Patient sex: F
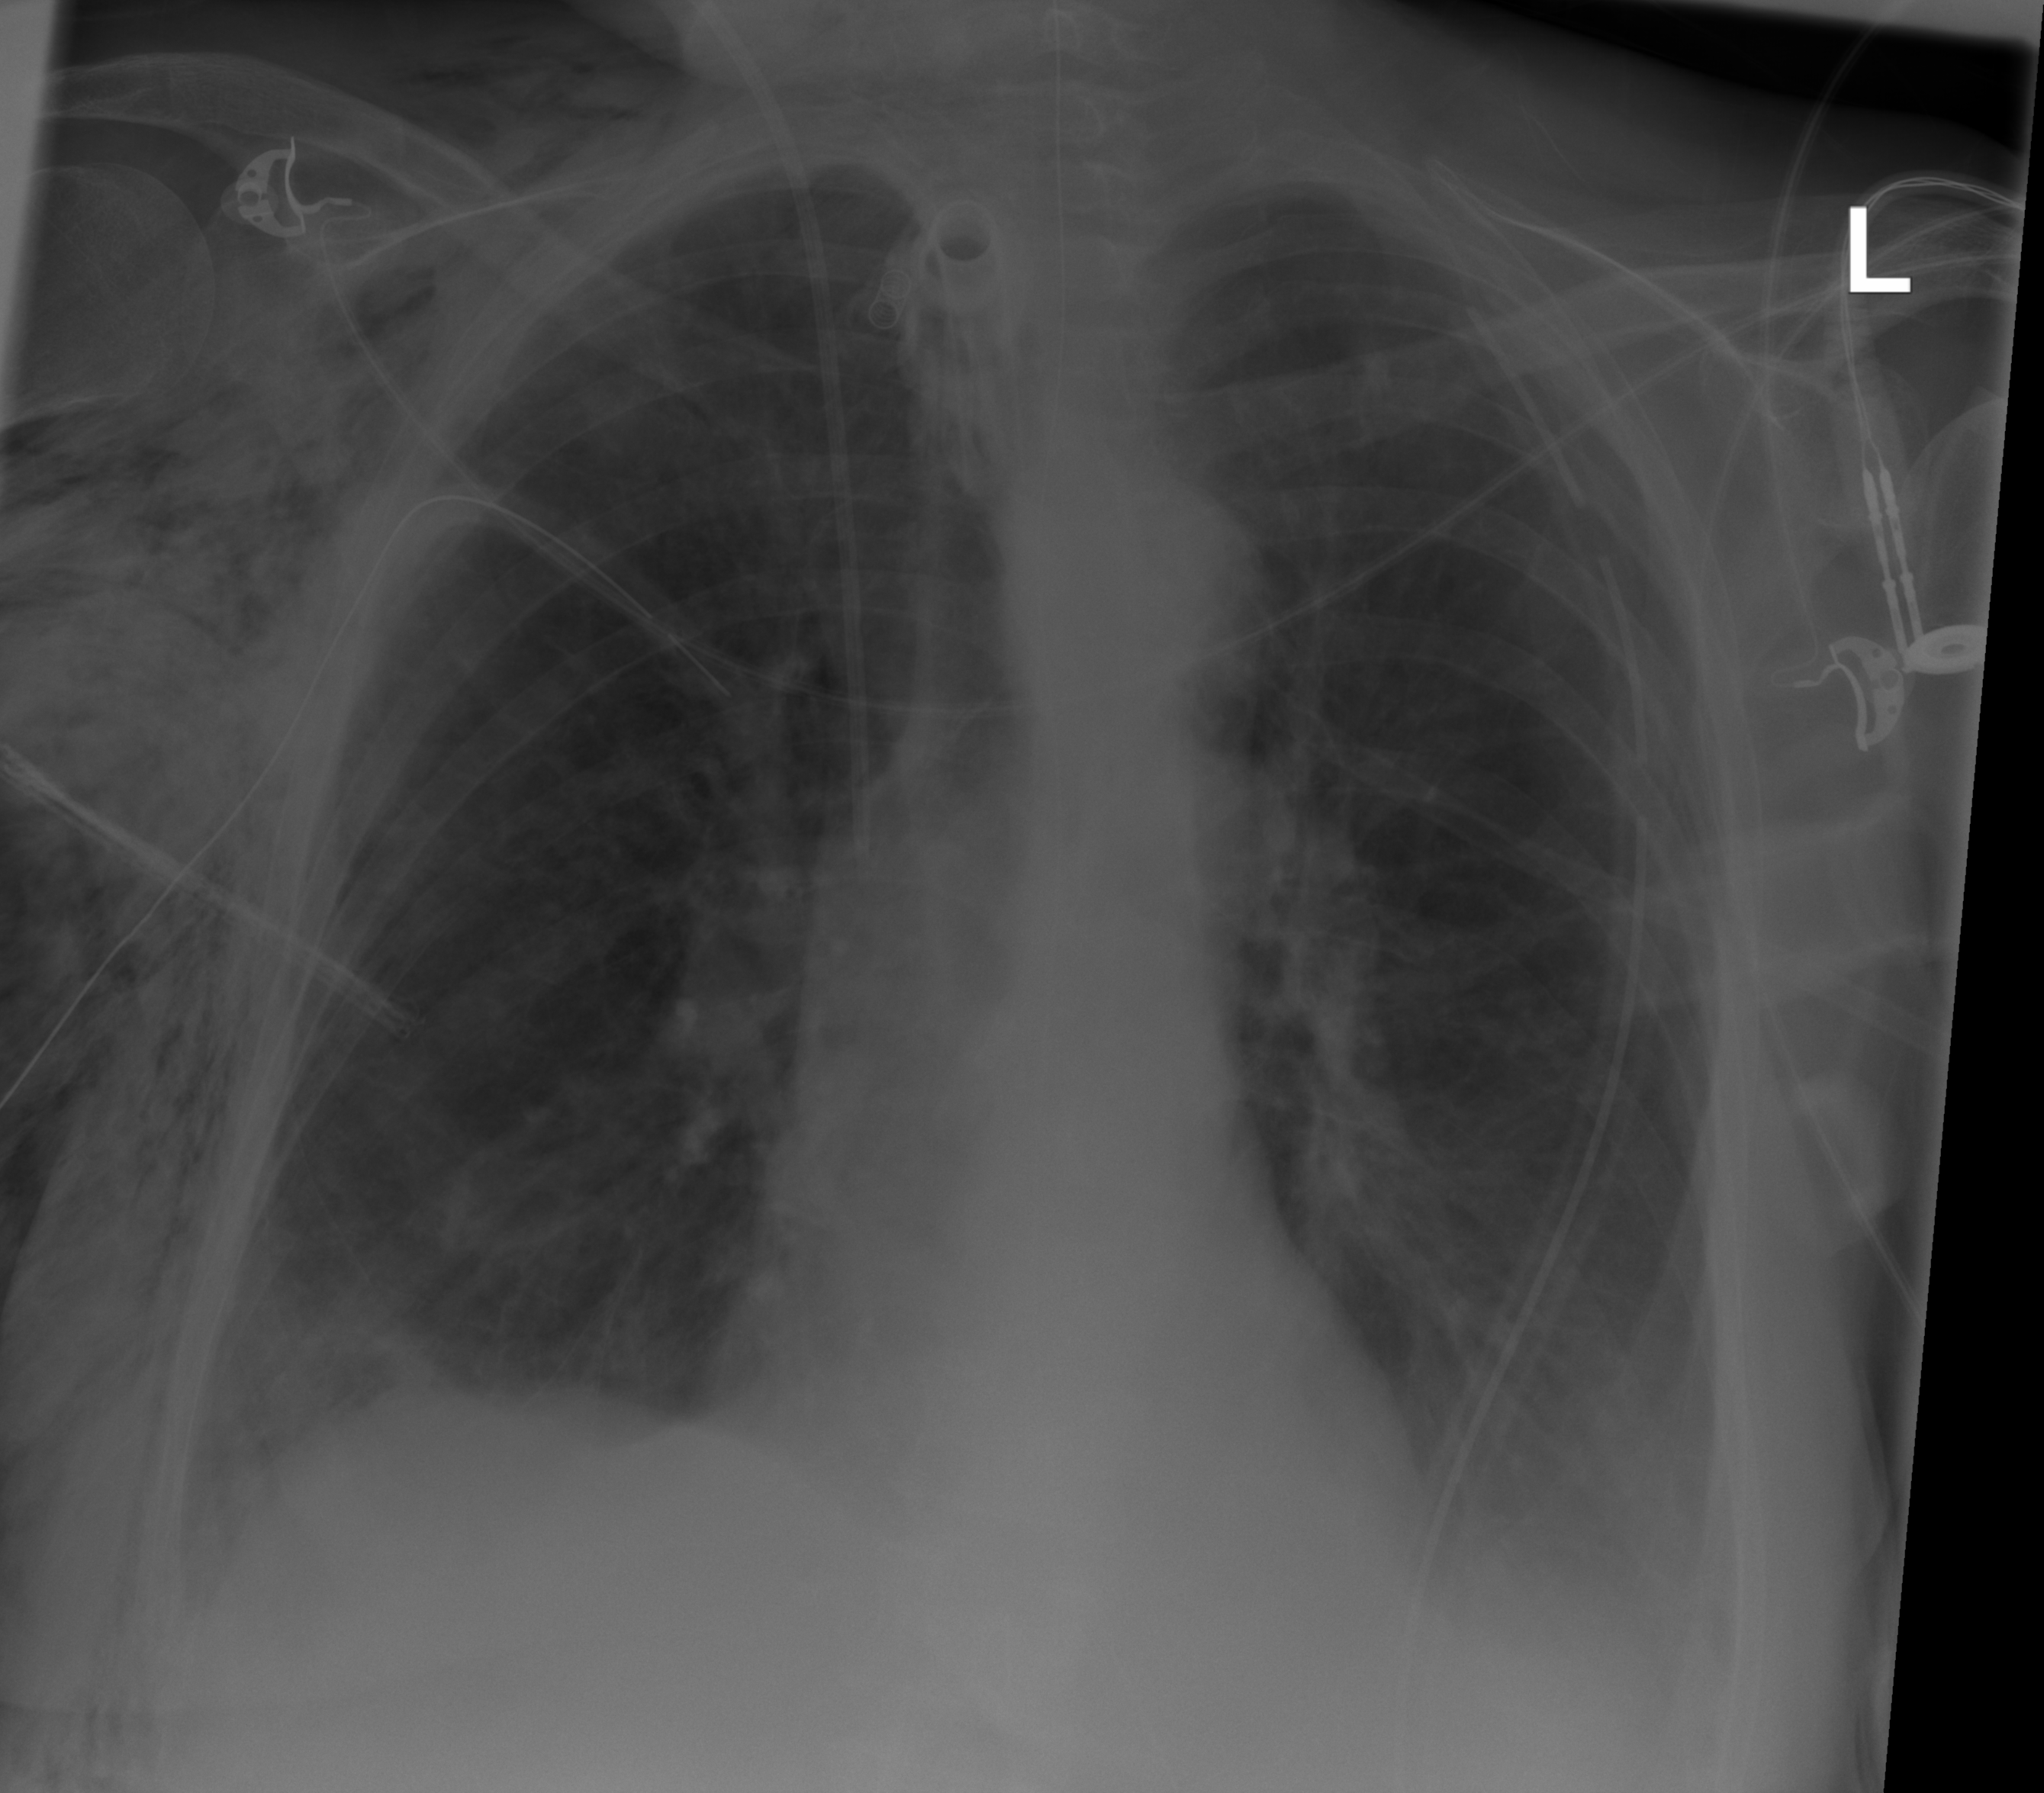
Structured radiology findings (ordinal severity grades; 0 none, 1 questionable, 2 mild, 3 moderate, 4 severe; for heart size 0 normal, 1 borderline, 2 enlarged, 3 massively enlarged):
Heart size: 0
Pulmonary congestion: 2
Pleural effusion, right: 0
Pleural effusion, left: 2
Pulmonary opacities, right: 0
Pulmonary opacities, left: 0
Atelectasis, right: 2
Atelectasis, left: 2